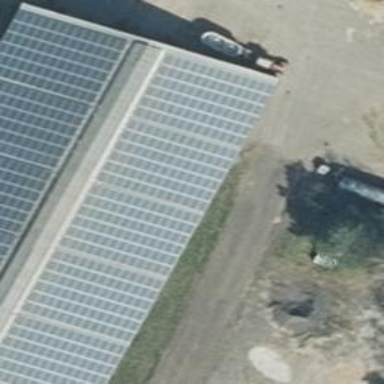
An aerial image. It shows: Solar power generator with photovoltaic panels.